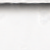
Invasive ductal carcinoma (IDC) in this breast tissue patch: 0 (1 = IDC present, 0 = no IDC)